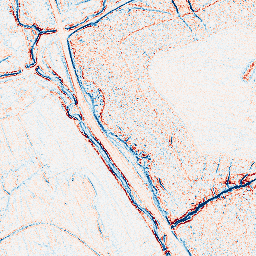
Category: edge_preserving
Decomposition family: bilateral
Decomposition parameters: d: 5
sigma_color: 100
sigma_space: 100
Upsampling method: quintic
Upsampling parameters: scale: 4
Upsampling scale: 4